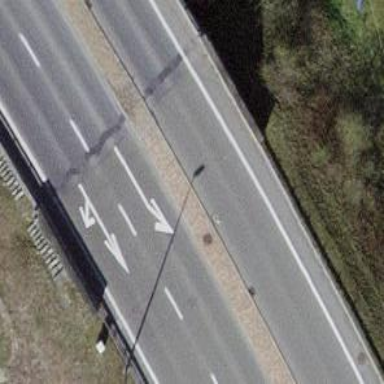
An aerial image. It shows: Trunk road bridge.